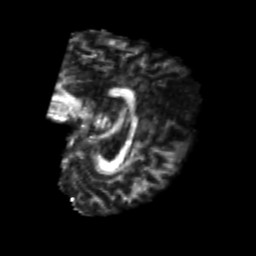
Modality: FA
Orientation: sagittal
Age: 23
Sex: female
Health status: healthy
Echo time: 0.074 s